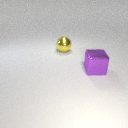
large purple metal cube in front of large yellow metal sphere